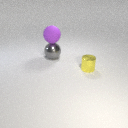
large gray metal sphere below large purple rubber sphere